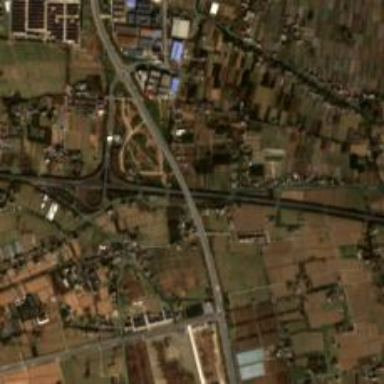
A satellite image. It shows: Motorway junction.